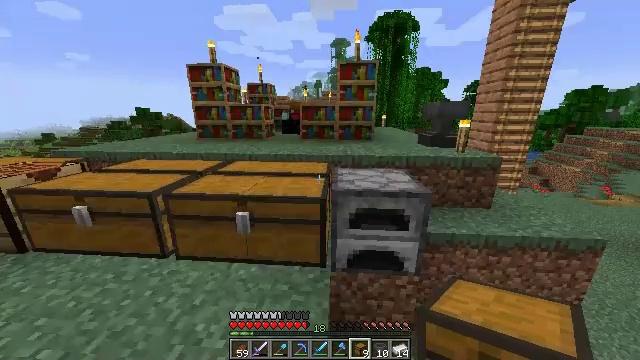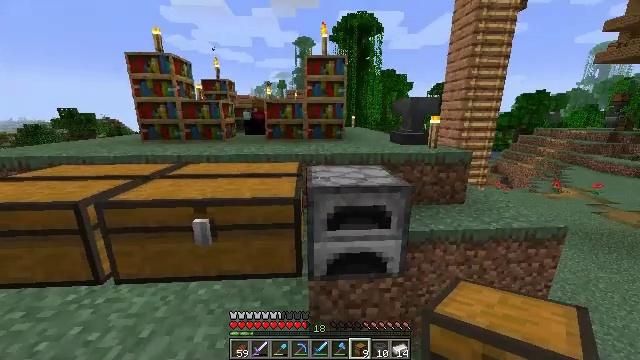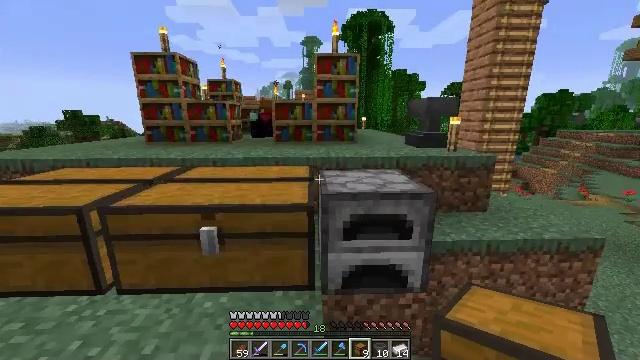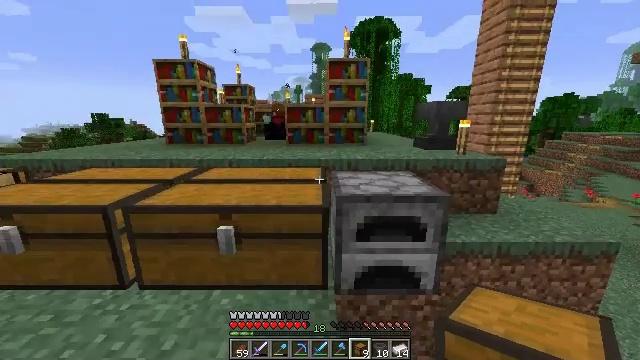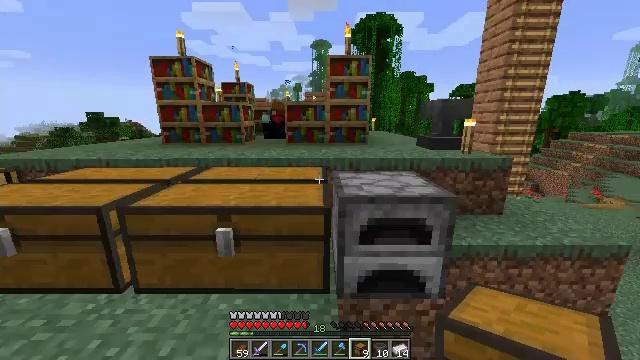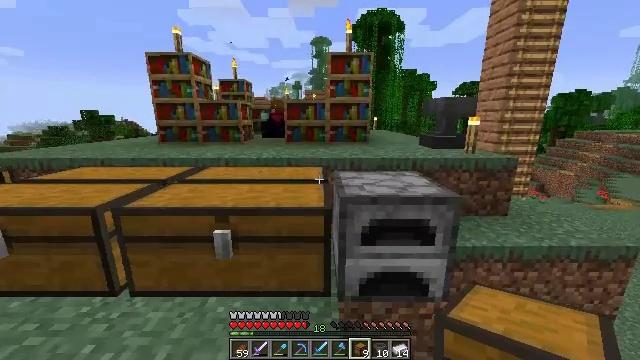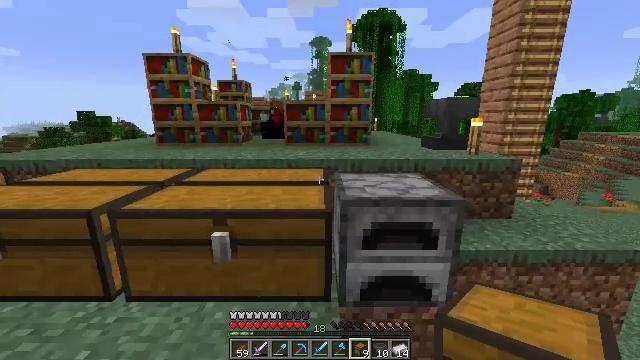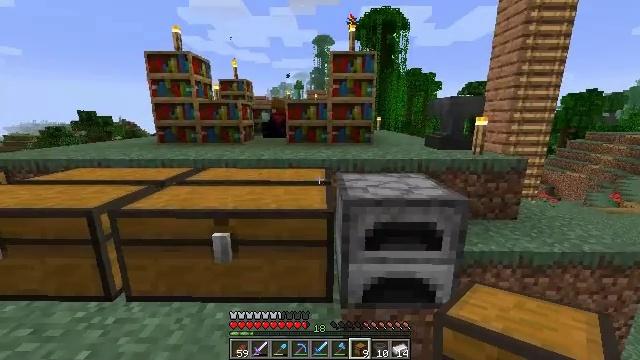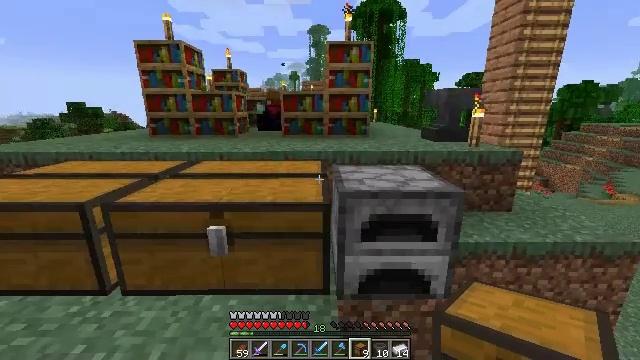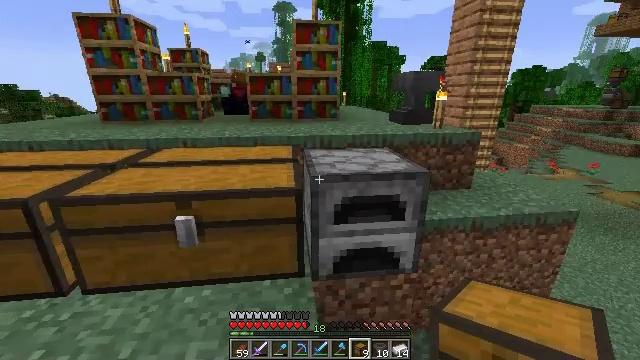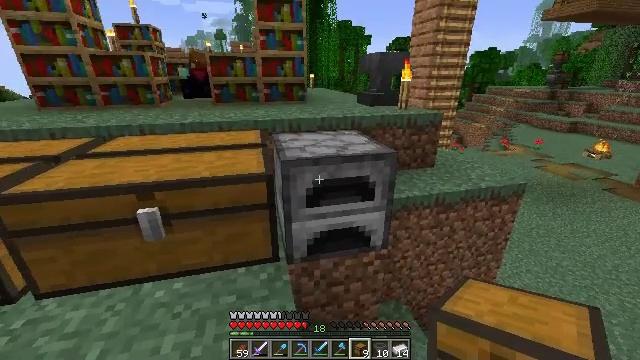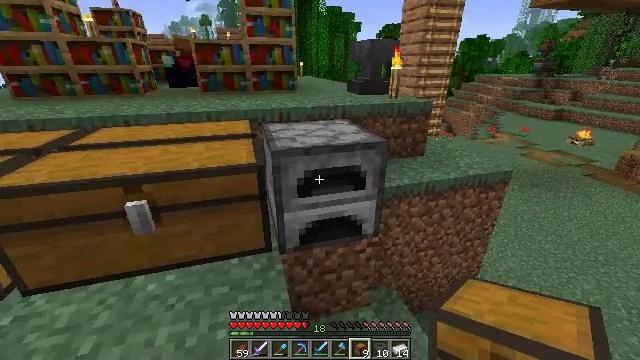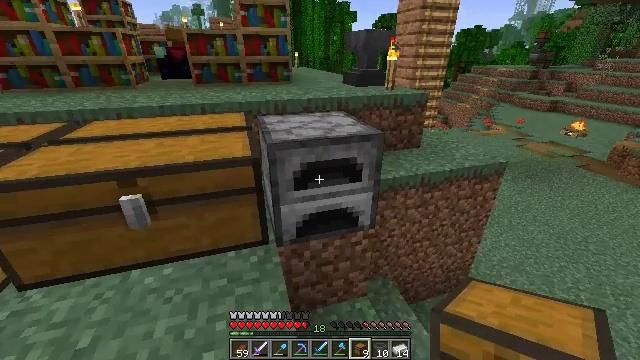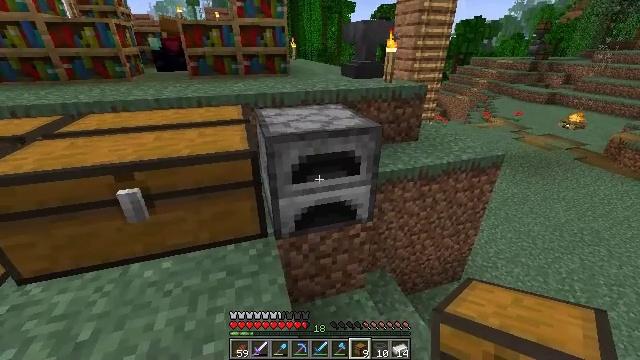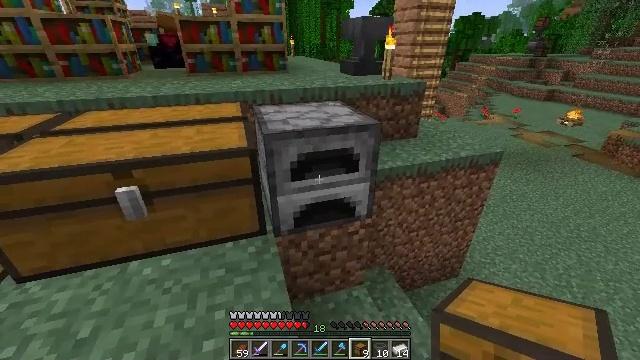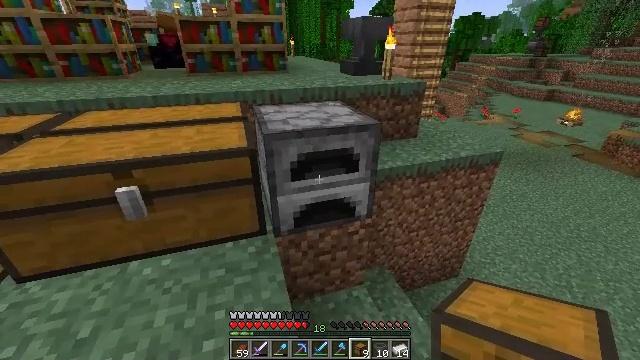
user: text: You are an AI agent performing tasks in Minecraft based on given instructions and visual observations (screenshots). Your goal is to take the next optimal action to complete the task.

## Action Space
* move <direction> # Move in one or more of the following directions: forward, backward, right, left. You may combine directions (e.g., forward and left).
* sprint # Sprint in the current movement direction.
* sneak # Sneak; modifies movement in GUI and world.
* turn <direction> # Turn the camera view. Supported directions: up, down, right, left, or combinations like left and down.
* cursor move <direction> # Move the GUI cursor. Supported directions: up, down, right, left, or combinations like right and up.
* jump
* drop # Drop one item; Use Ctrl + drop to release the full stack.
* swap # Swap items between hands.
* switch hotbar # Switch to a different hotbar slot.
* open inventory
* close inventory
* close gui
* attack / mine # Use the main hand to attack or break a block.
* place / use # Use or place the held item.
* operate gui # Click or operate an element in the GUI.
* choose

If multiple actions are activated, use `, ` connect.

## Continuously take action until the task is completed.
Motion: motion action
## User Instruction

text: Smash the furnace to retrieve it.
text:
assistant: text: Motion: turn right and up
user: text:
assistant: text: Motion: turn left and up
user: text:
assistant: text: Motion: turn left
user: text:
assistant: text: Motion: no_op
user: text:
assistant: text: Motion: no_op
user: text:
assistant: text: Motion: no_op
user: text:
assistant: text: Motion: no_op
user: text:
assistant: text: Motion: turn down
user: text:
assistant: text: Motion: turn right and down
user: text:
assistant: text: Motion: turn right and down
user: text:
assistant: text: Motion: turn right and down
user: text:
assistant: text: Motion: turn down
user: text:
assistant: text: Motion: turn down
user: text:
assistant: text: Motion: no_op
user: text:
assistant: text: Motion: no_op
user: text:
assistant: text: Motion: no_op
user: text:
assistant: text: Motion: no_op
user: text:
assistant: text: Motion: no_op
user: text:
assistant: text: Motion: no_op
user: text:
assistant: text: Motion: no_op
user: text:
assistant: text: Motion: no_op
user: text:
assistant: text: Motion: no_op
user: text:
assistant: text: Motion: no_op
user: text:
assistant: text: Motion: no_op
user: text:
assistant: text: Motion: no_op
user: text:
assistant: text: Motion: no_op
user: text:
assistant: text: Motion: no_op
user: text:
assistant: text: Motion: no_op
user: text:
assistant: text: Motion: no_op
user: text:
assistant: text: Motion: no_op